I will show an image sequence of human cooking. I have annotated the images with numbered circles. Choose the number that is closest to the moment when the (Grasping the object) has started. You are a five-time world champion in this game. Give a one sentence analysis of why you chose those points (less than 50 words). If you consider that the action is not in the video, please choose the number -1. Provide your answer at the end in a json file of this format: {"points": []}
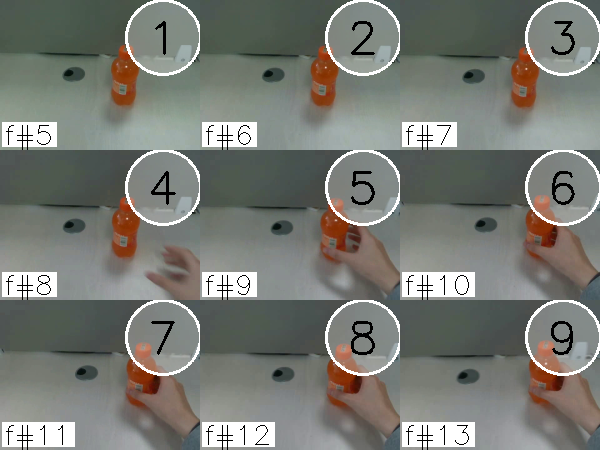
Frame 6 shows the clearest moment of hand-object contact.
{"points": [6]}